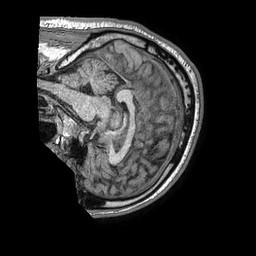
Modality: T1w
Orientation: sagittal
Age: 48
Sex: male
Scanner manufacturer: philips
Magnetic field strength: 1.5 T
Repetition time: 0.007531 s
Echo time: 0.003425 s